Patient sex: M
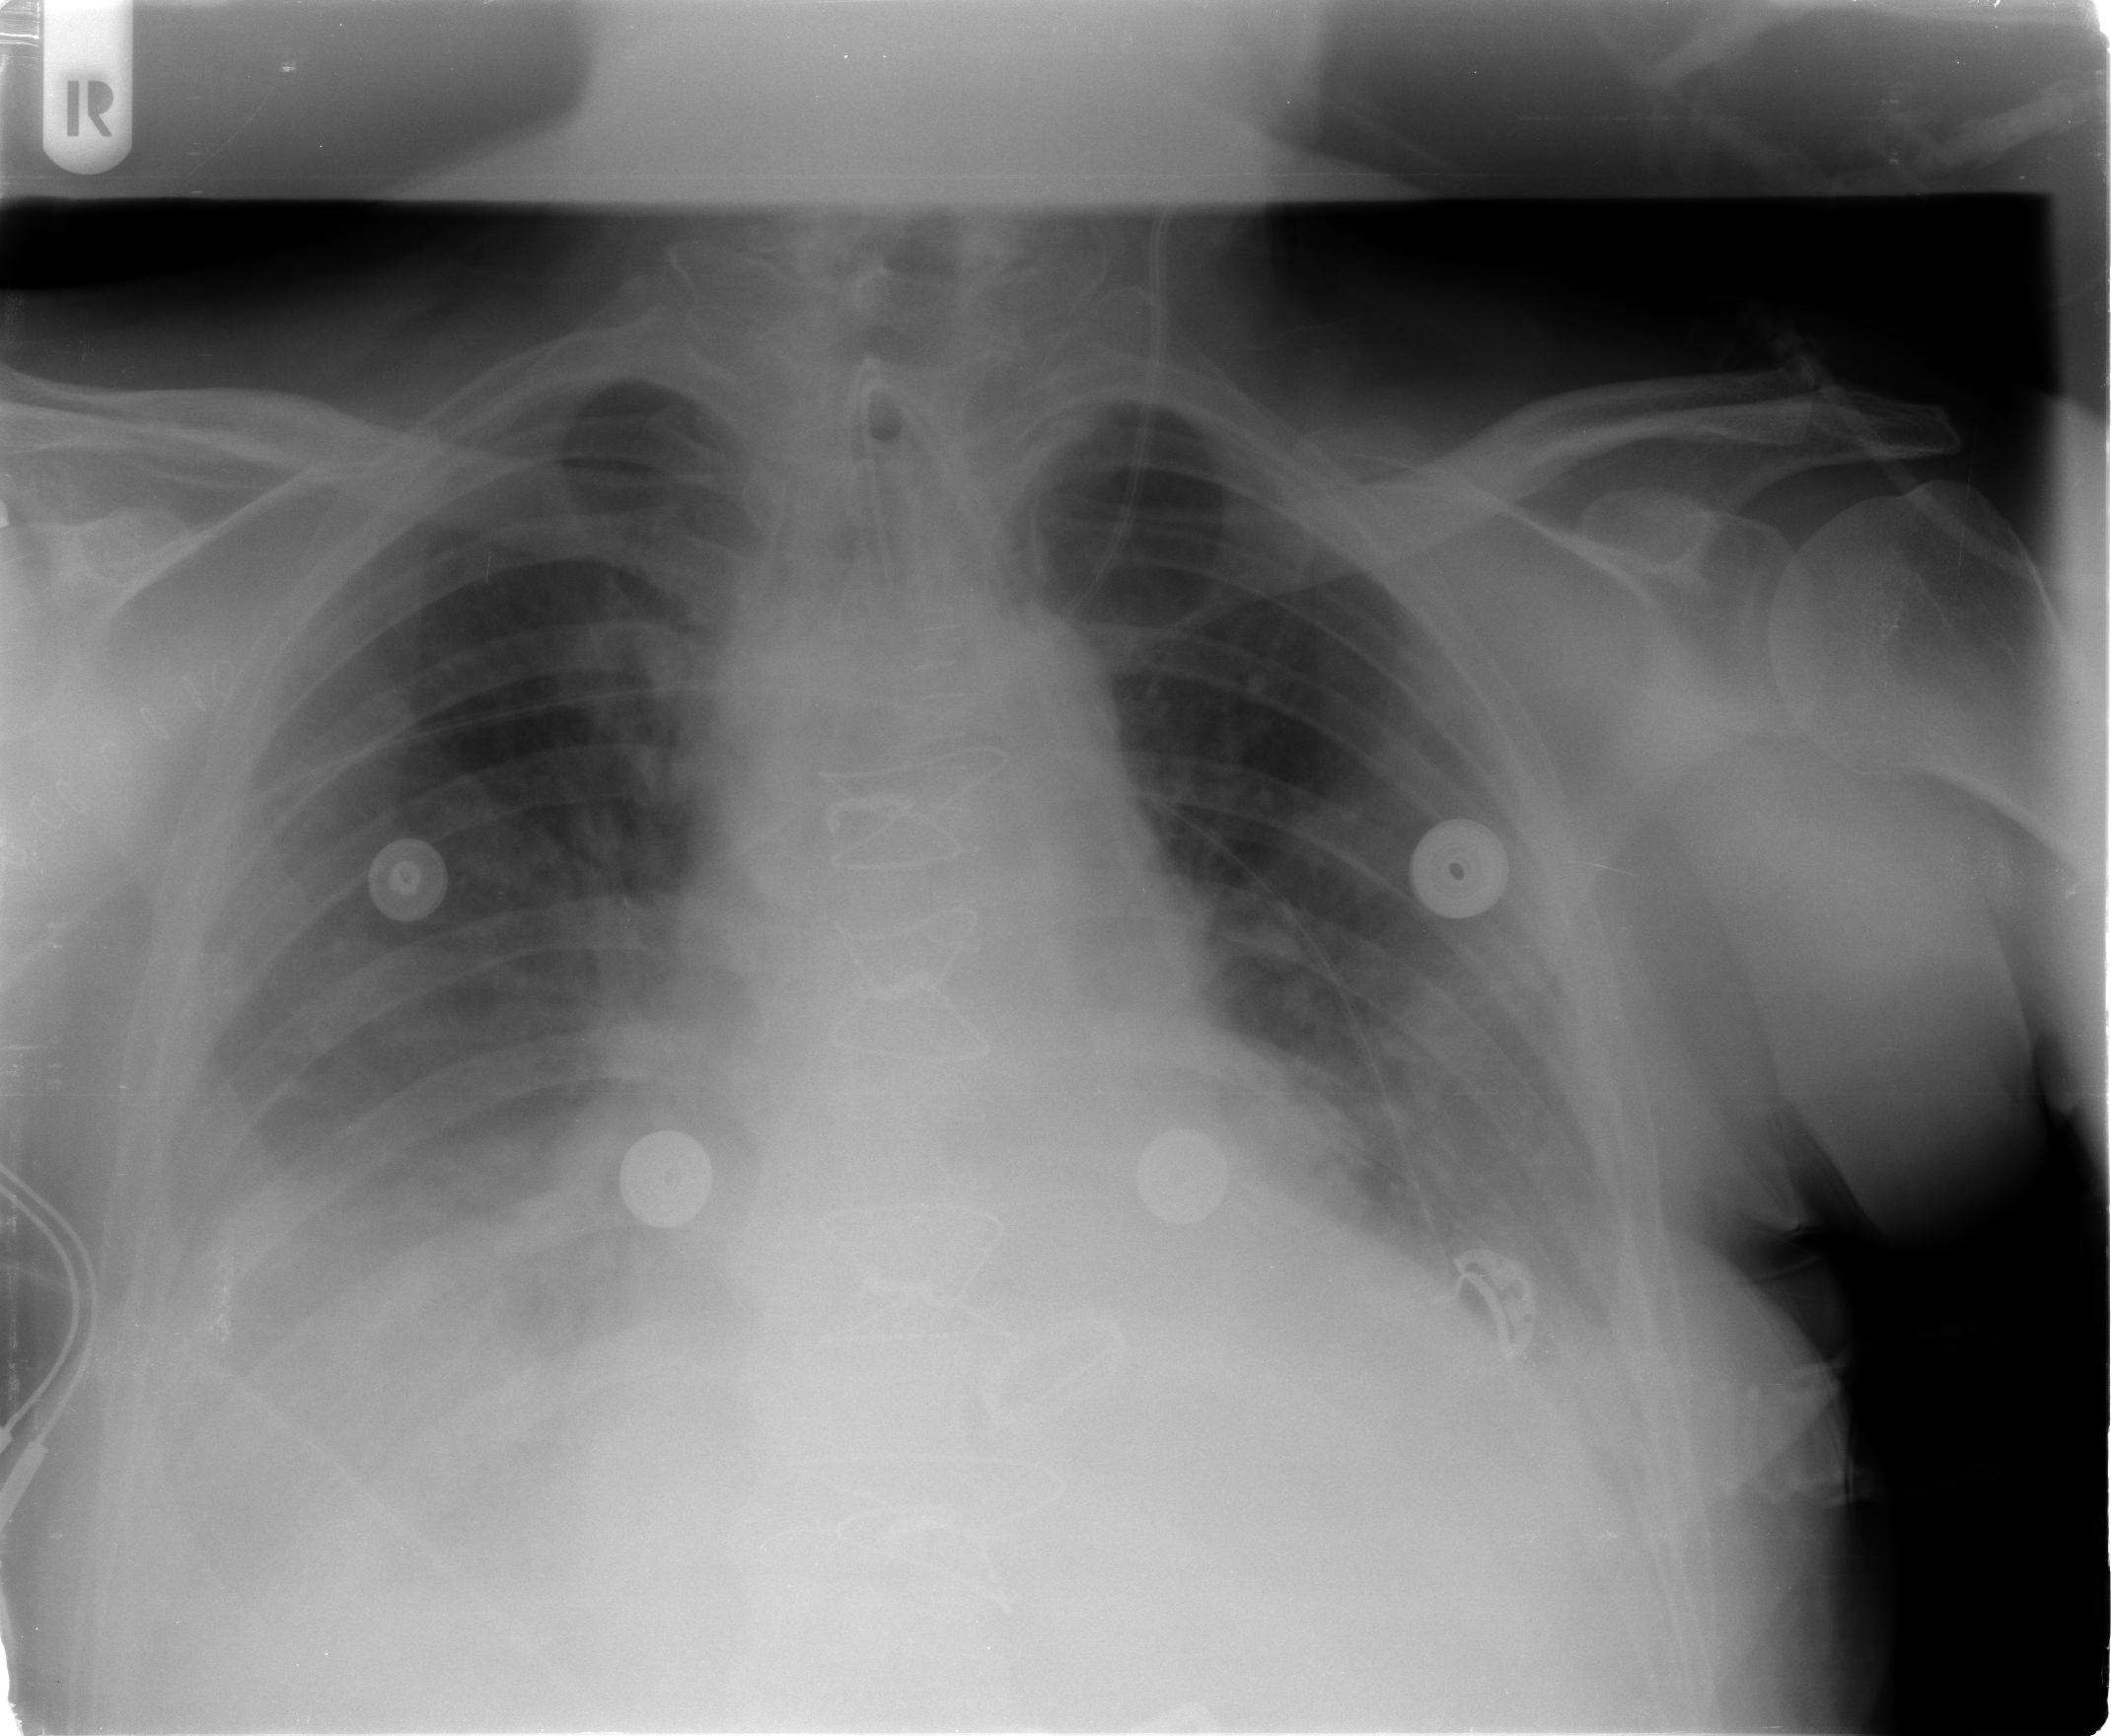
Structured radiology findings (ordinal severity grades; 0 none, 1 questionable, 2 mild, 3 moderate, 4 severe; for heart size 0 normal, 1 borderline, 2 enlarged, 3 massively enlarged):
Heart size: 2
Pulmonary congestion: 2
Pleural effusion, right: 3
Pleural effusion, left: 2
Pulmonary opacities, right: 2
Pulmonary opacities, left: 2
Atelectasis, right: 2
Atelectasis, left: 2